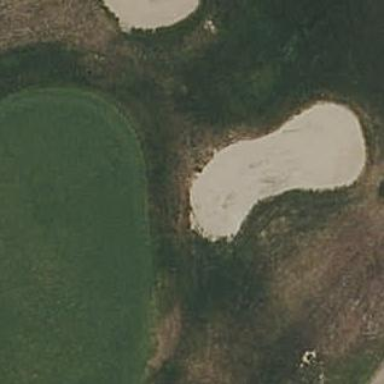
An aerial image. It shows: Golf bunker.